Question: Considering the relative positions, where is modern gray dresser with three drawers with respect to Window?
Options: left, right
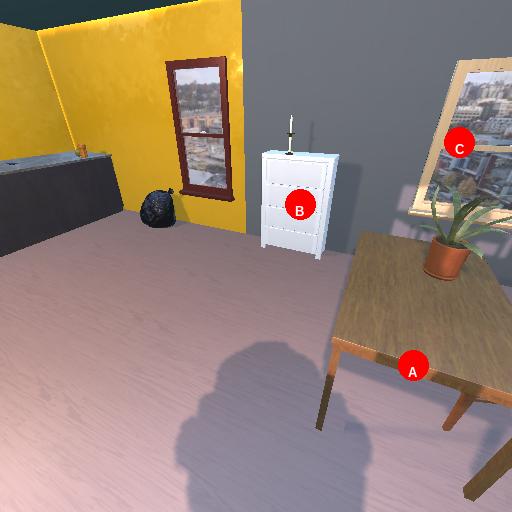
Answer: left